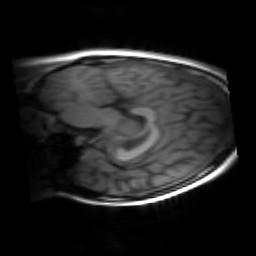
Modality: inplaneT1
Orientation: sagittal
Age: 22
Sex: female
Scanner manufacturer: siemens
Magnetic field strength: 3 T
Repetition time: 1.2 s
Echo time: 0.00251 s